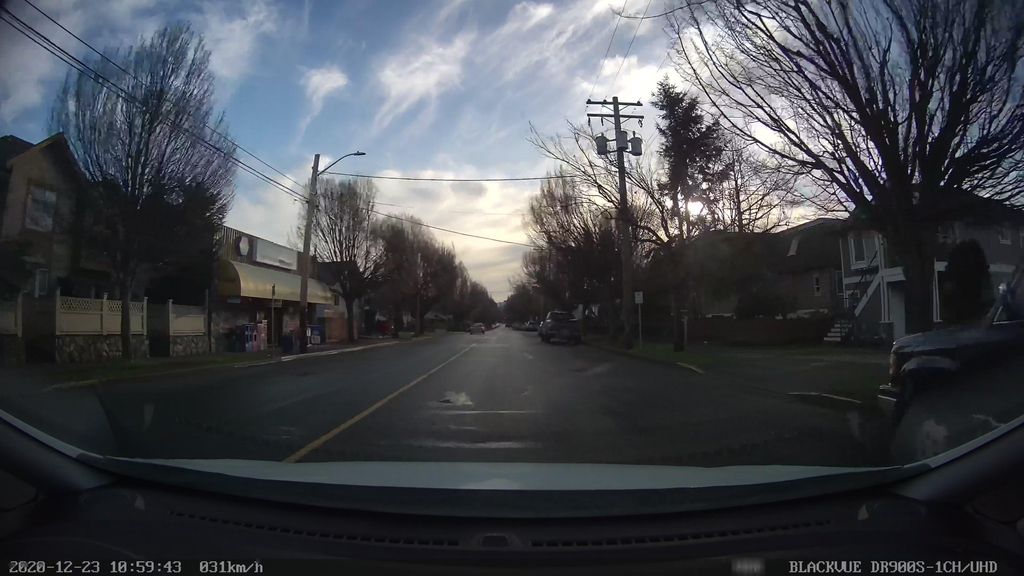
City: victoria